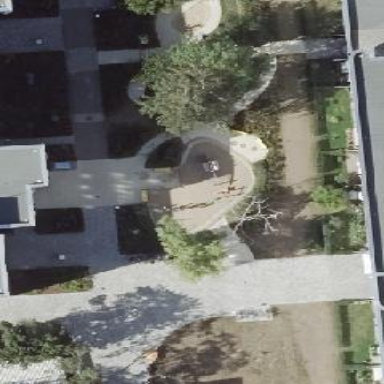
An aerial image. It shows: Playground area for leisure land.